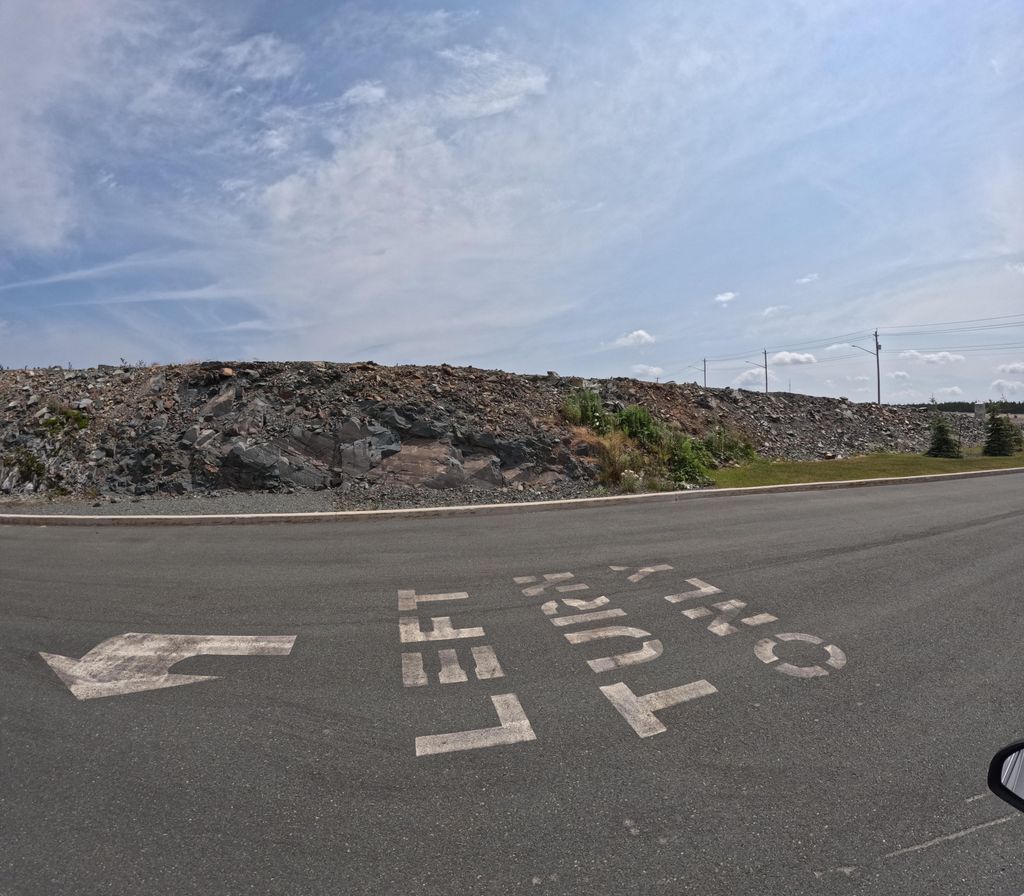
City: st_johns